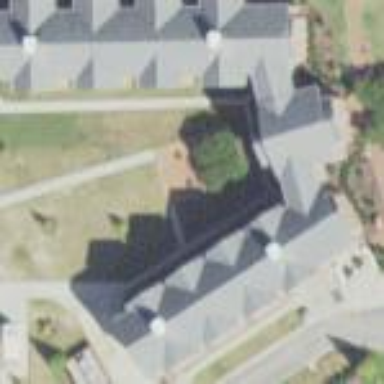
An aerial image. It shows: Dormitory building.